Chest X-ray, PA view. Patient: 22 years old, sex M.
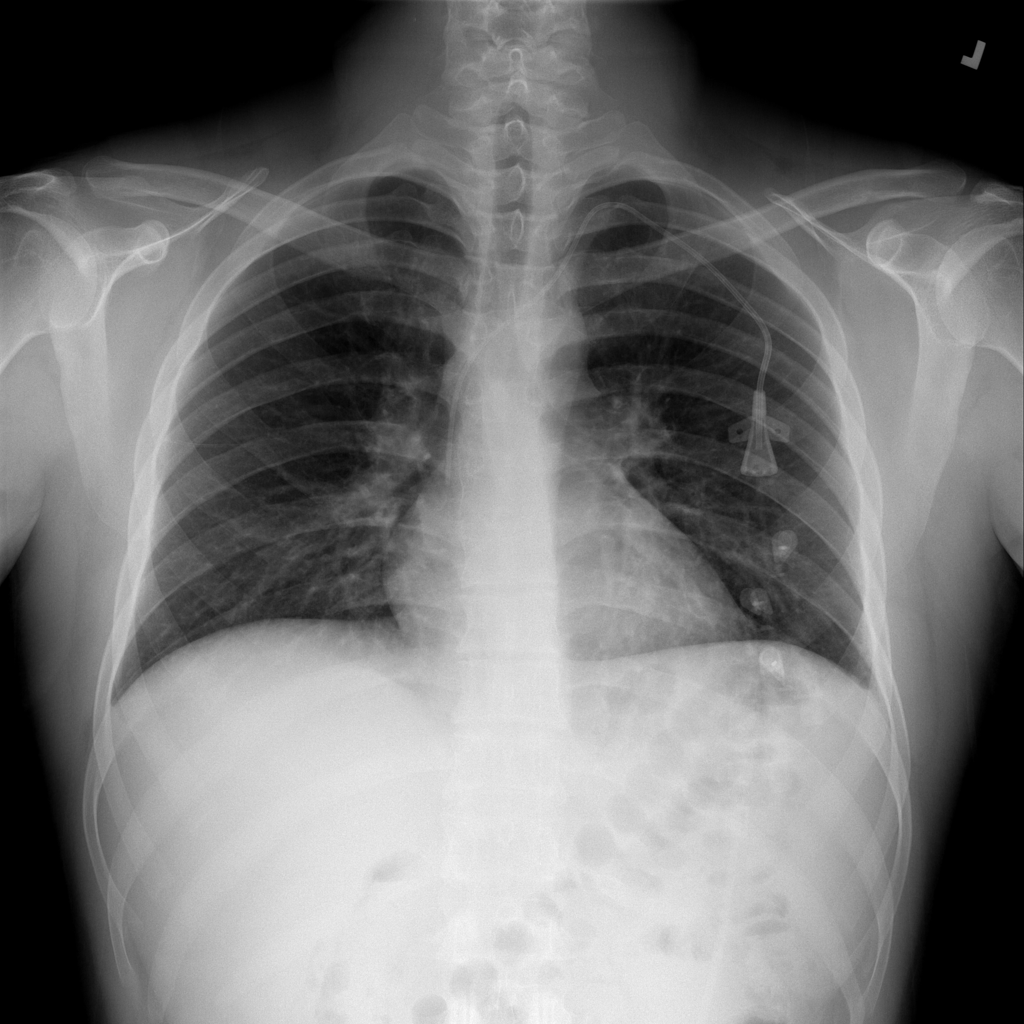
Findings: No Finding